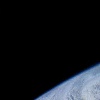
Label: space